Interaction volume radius: 5 \u00c5
Interaction volume height: 25 \u00c5
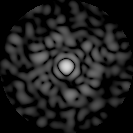
Disorder parameter: 0.8085